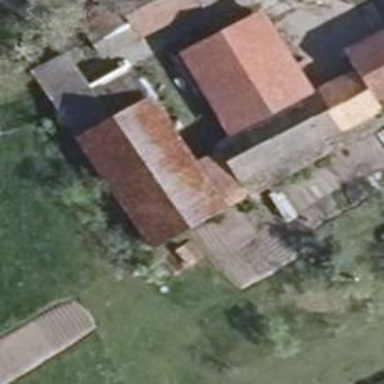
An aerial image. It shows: Gabled building with the roof oriented along its structure.